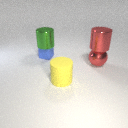
large red metal sphere to the right of large yellow rubber cylinder